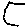
Label: hexagon